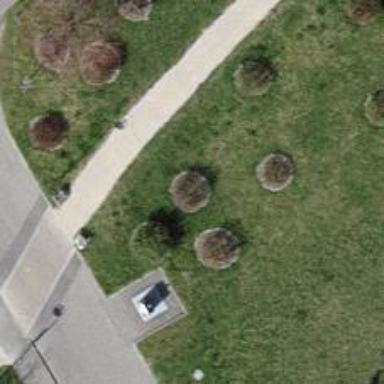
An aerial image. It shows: Shrub in its natural environment.